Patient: sex M, age 76
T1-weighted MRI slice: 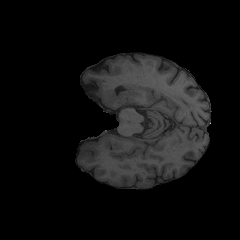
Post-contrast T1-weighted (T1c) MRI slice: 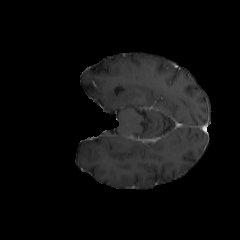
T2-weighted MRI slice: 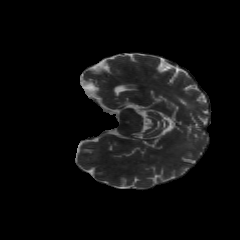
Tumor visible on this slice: no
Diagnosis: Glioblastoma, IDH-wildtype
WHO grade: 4